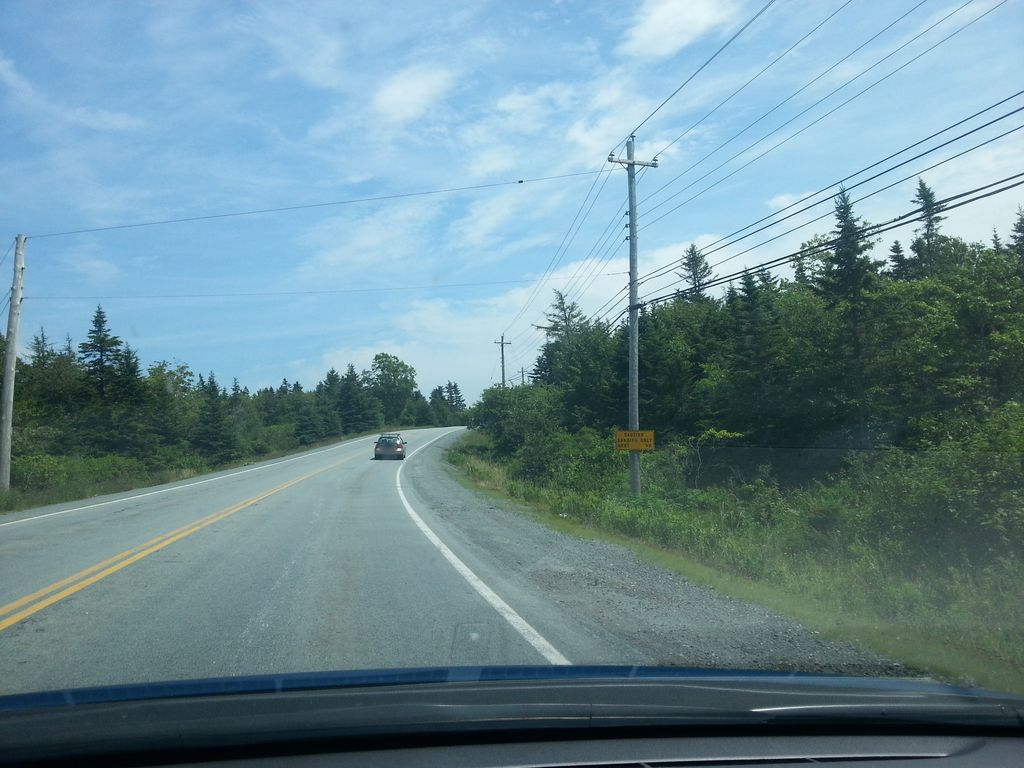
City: halifax